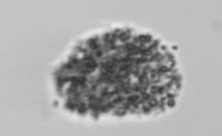
Label: fecal_pellet